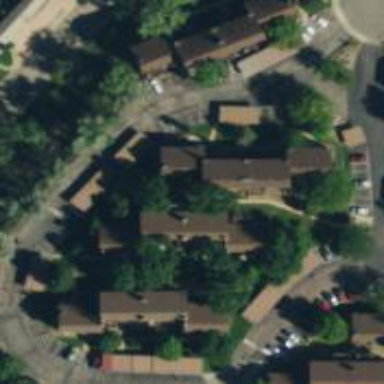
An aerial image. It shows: Living street.